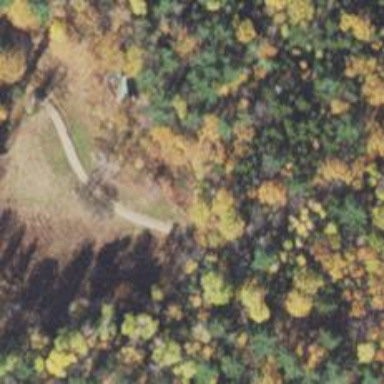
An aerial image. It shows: Memorial site with historic significance.